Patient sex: M
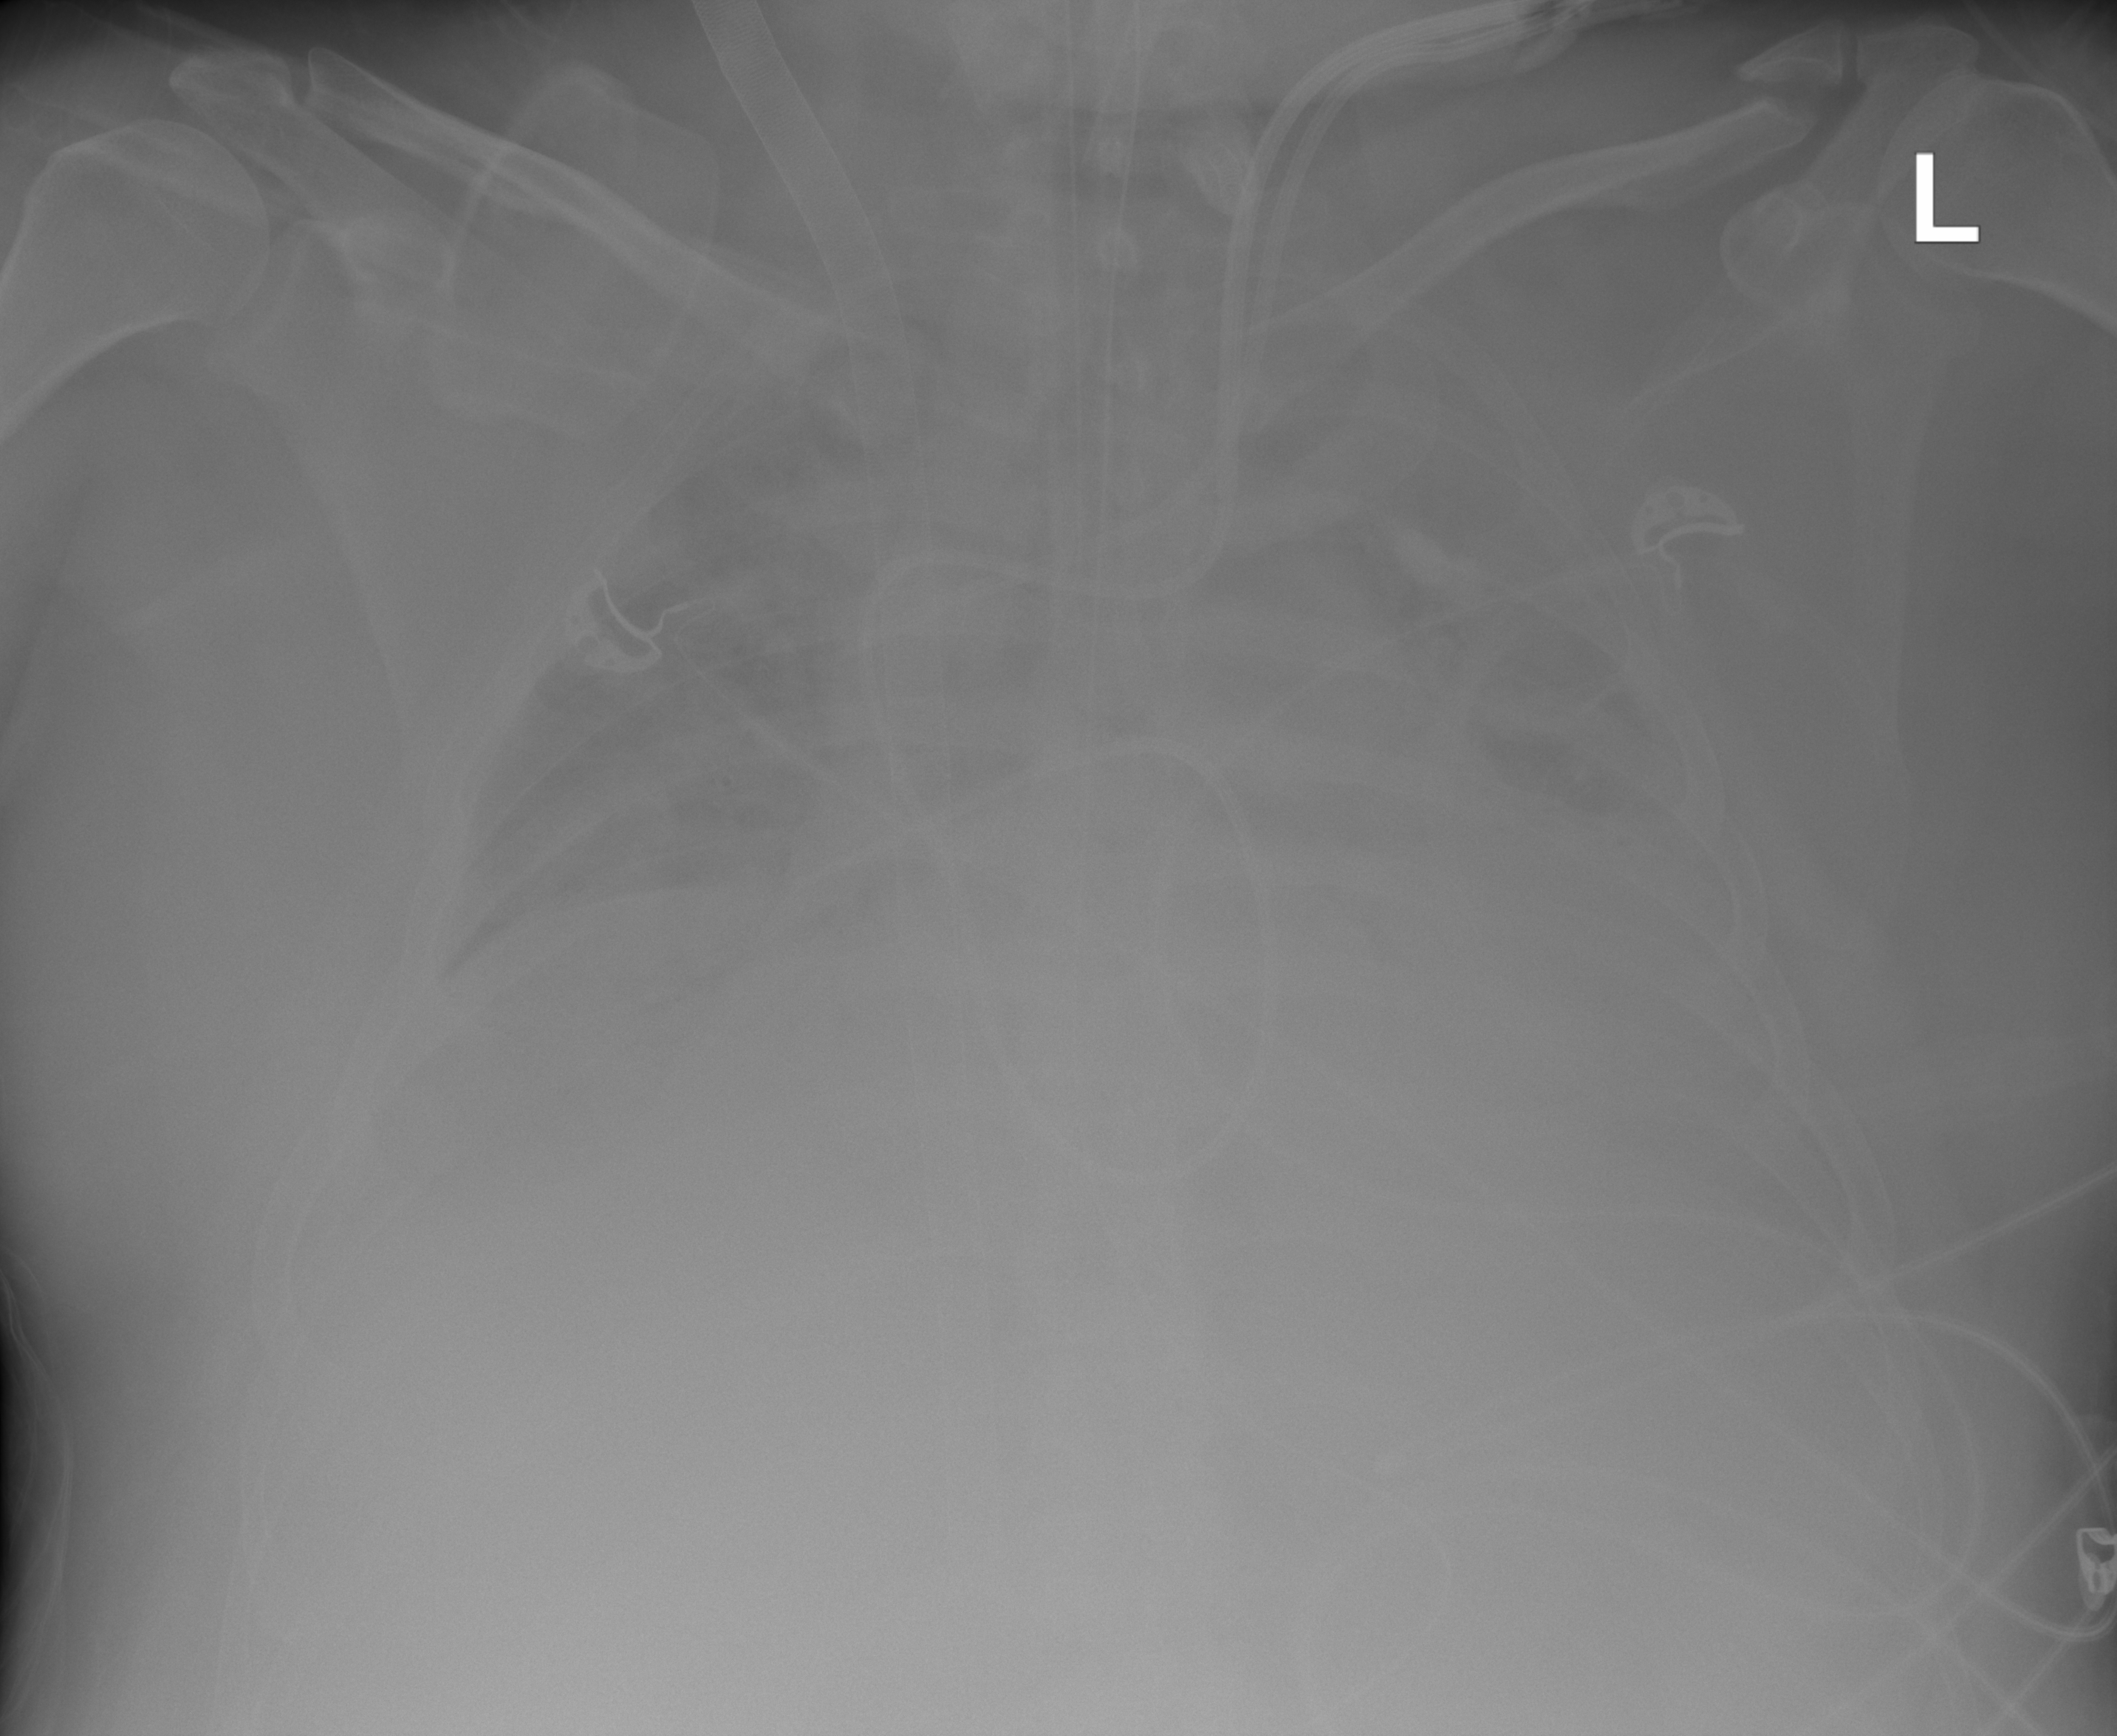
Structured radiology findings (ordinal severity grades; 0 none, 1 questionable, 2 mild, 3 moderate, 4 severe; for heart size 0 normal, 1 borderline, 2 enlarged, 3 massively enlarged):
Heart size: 3
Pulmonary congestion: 3
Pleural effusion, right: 3
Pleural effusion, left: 3
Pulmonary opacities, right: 3
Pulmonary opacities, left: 3
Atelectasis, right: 4
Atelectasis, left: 4